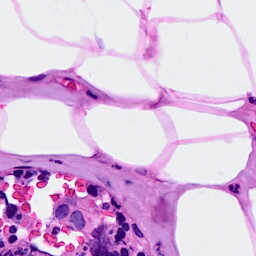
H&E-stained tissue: Breast